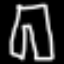
Label: pants